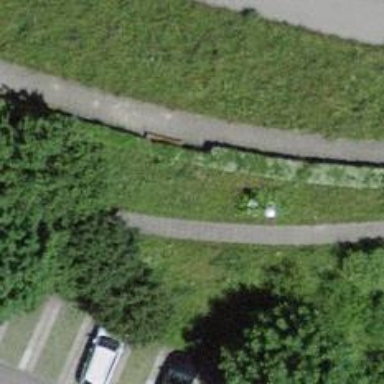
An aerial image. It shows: Hedge barrier.